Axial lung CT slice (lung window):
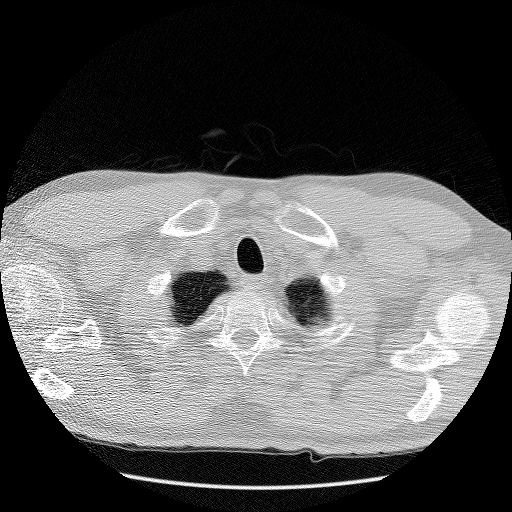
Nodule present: no